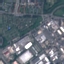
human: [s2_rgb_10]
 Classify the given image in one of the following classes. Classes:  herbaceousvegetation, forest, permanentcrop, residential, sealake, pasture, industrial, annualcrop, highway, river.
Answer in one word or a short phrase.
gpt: Industrial